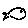
Label: fish